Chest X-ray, AP view. Patient: 45 years old, sex M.
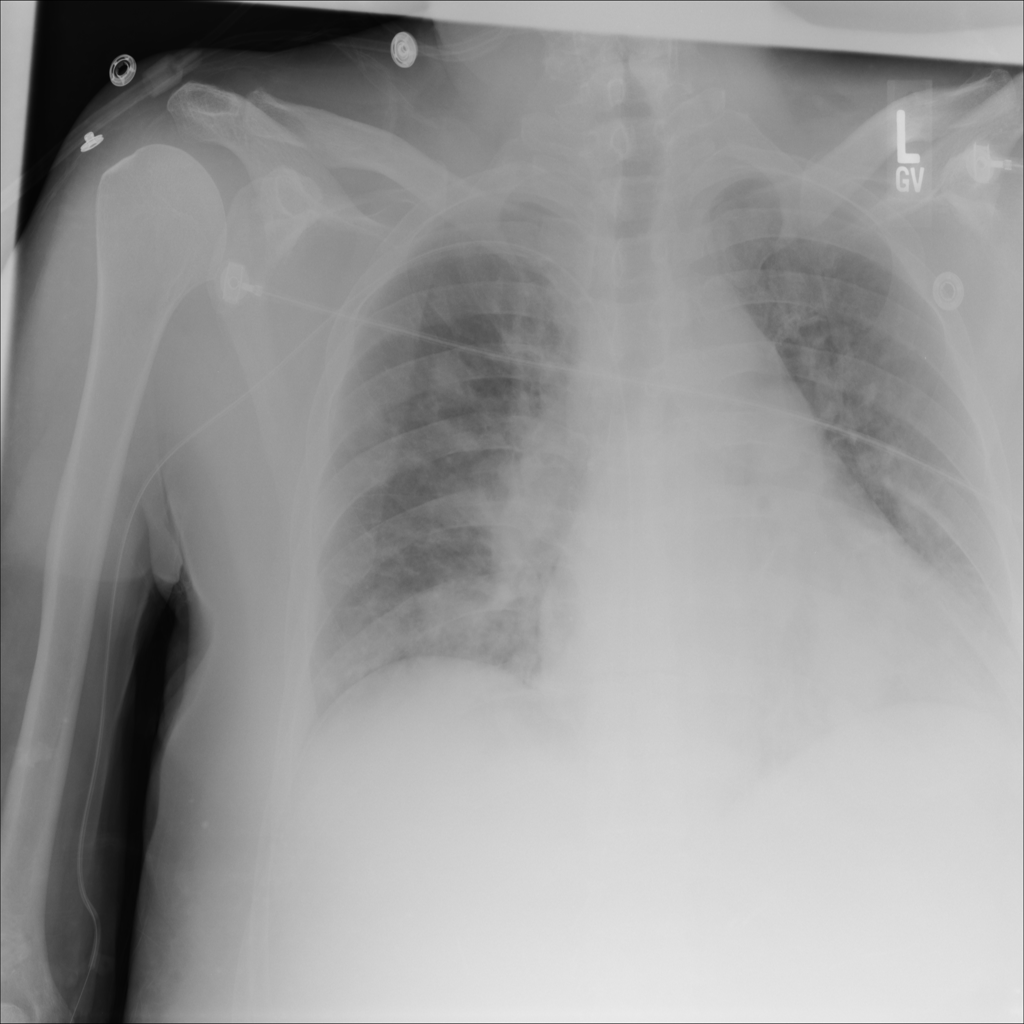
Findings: No Finding